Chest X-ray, AP view. Patient: 66 years old, sex M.
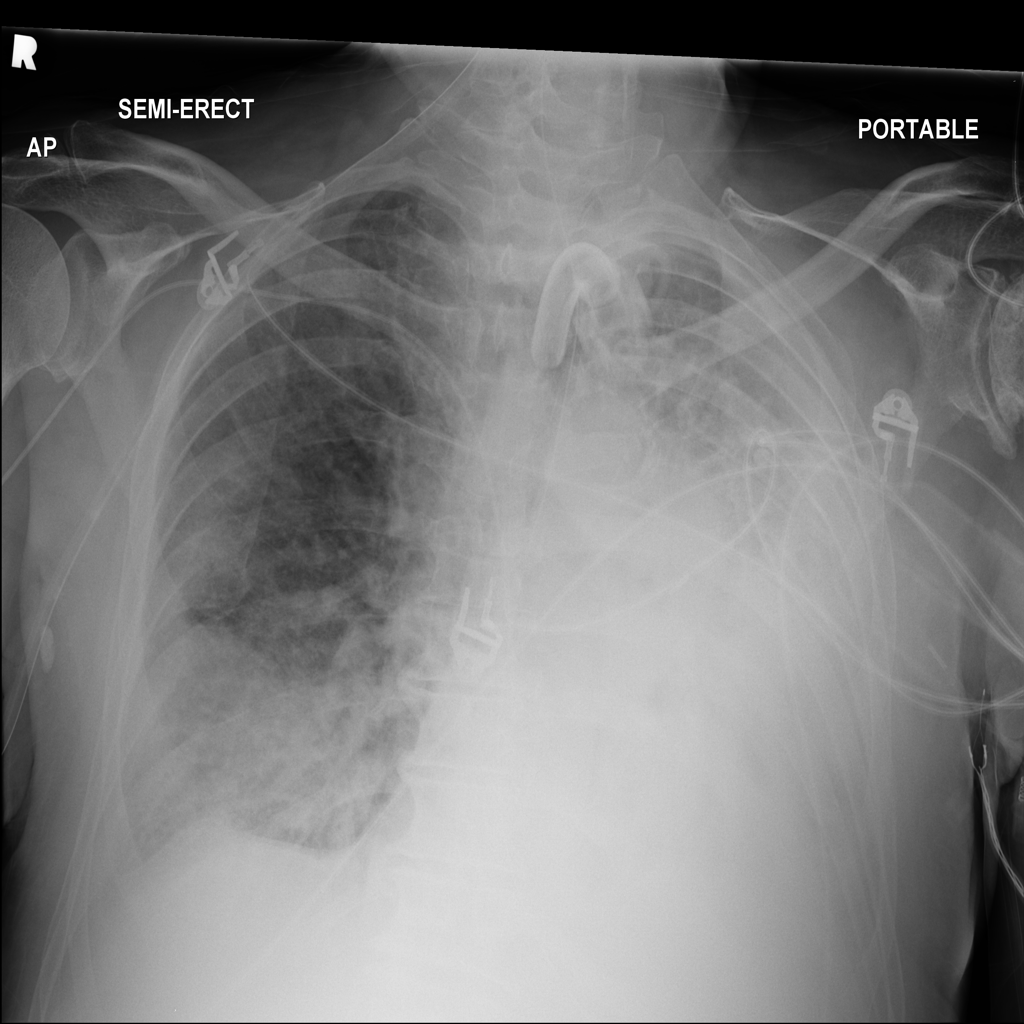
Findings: Atelectasis, Edema, Infiltration, Pneumonia